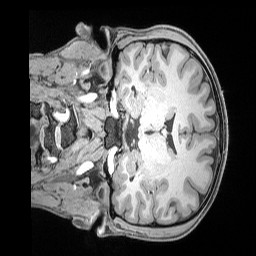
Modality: T1w
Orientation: coronal
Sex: male
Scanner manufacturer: siemens
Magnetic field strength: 3 T
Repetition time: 2.53 s
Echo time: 0.00169 s